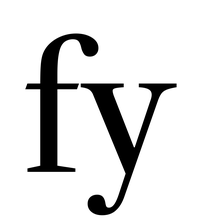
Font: LibreCaslonText_Regular